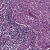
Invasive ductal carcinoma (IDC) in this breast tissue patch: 0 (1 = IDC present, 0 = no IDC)